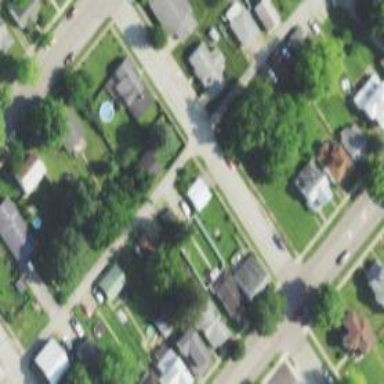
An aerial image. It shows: Alley classified as service road.